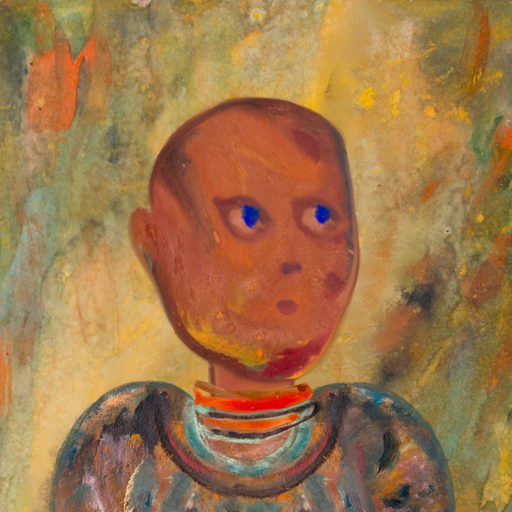
Background: Comrade, Head And Neck Side: Mother_And_Son_Son, Face Side: Mother_And_Son_Mother, Bust: Boggyland, Hair Side: Blank, Head Accessory: Blank, Second Necklace: Blank, Necklace: Experience, Baby: Blank